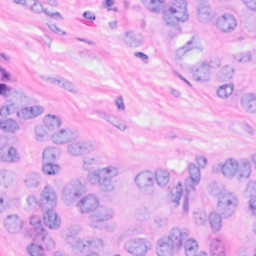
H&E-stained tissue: Breast